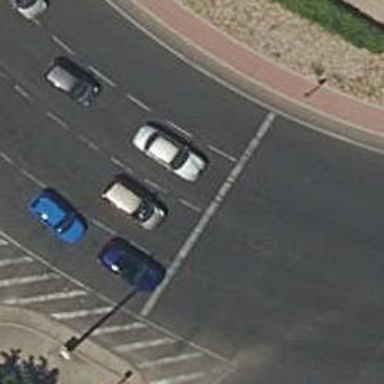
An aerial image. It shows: Secondary road with asphalt surface leading to roundabout junction.